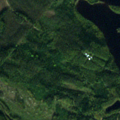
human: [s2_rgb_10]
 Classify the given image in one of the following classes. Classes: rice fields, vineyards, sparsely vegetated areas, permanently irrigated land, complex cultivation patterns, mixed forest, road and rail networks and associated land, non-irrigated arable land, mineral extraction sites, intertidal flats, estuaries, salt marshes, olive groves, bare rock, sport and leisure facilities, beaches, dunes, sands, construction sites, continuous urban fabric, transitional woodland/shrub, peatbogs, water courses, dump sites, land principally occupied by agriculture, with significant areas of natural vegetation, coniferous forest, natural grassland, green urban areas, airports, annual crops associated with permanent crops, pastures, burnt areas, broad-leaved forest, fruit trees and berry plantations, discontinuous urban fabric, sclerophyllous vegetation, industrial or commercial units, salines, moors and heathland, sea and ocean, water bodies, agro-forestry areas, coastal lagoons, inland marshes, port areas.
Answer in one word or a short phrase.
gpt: coniferous forest, mixed forest, transitional woodland/shrub, water bodies